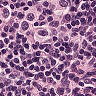
Metastatic tissue present: yes